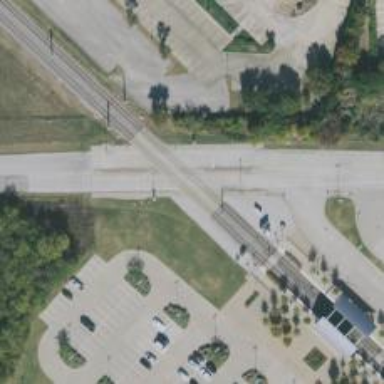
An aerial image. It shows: Light rail railway with electrified contact line.